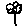
Label: flower